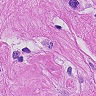
Metastatic tissue present: yes